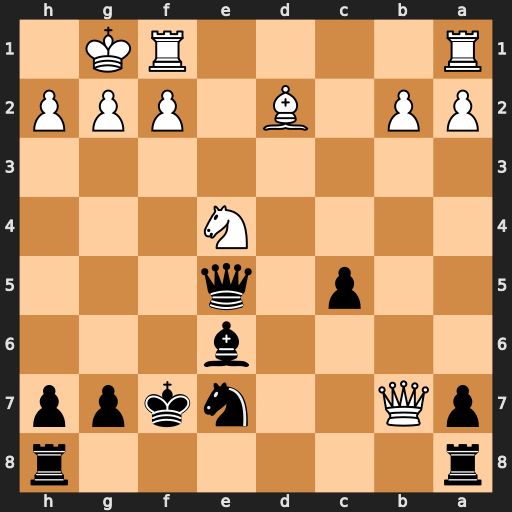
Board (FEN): r6r/pQ2nkpp/4b3/2p1q3/4N3/8/PP1B1PPP/R4RK1
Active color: b
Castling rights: -
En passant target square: -
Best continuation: Bd5 Ng5+ Qxg5 Bxg5 Bxb7